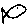
Label: fish